Interaction volume radius: 5 \u00c5
Interaction volume height: 25 \u00c5
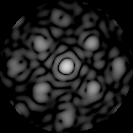
Disorder parameter: 0.4821